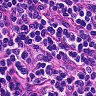
Metastatic tissue present: no